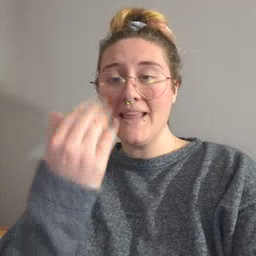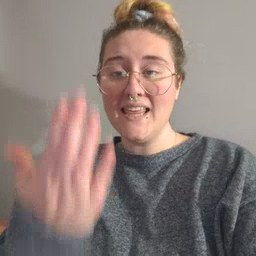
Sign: mitten